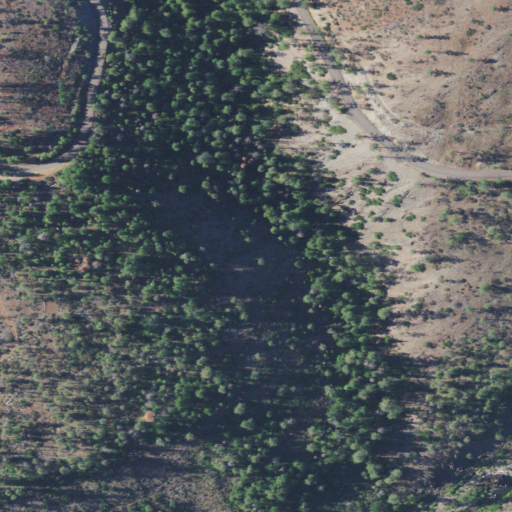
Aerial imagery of valley in Oregon named Cedar Gulch containing shrub, evergreen forest, low intensity development, medium intensity development, open development, and grassland